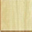
Piece: xx